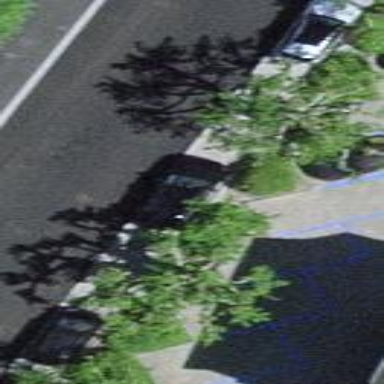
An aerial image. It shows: Street side parking spaces with parallel orientation.